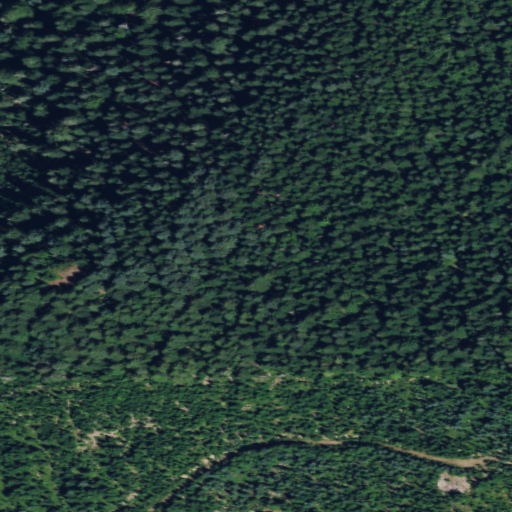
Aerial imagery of mountain in Washington named Cinnamon Peak containing evergreen forest, low intensity development, and grassland